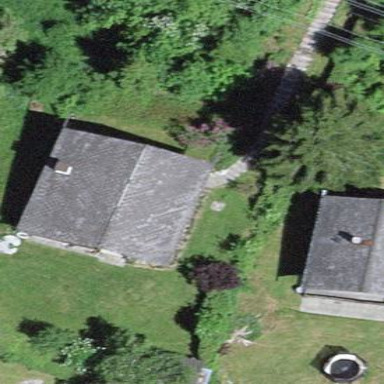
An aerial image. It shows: Simple house.